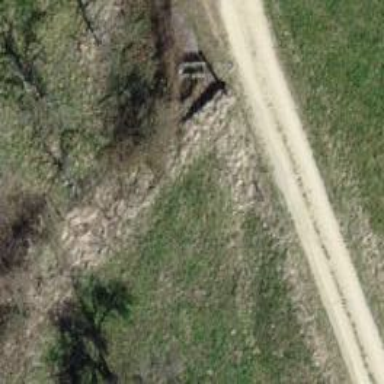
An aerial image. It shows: Path.